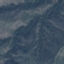
Land use / land cover class: HerbaceousVegetation